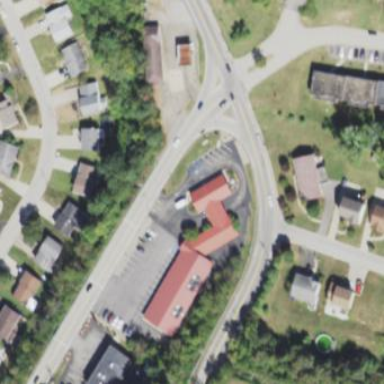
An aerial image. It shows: Commercial building.